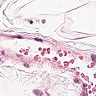
Metastatic tissue present: no